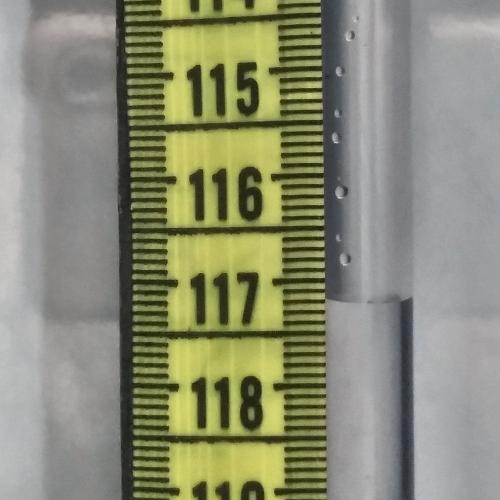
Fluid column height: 117.2 cm